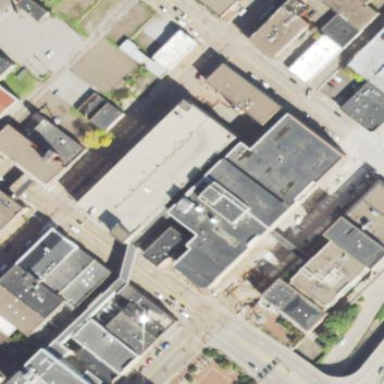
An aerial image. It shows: Commercial building.